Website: apple
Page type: billing-address
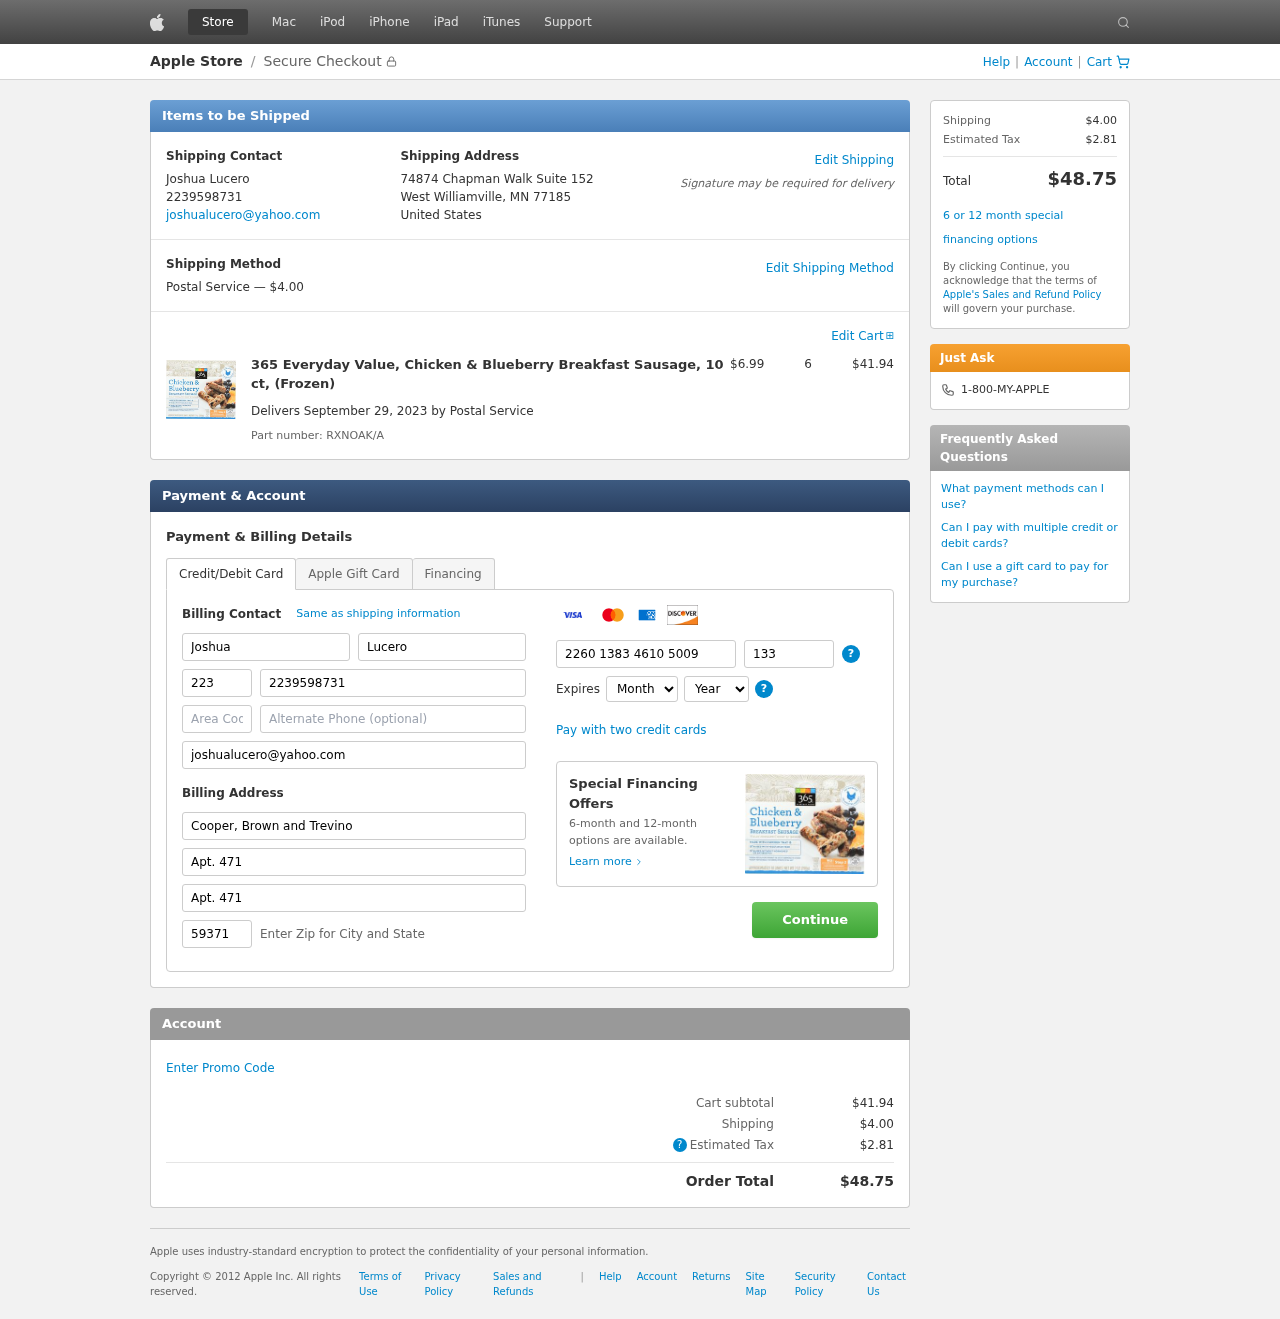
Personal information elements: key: PII_CARD_CVV
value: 133
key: PII_CARD_EXPIRY_MONTH
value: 10
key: PII_CARD_EXPIRY_YEAR
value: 29
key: PII_CARD_NUMBER
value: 2260 1383 4610 5009
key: PII_CITY_STATE_ZIP
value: West Williamville, MN 77185
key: PII_COMPANY
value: Cooper, Brown and Trevino
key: PII_COUNTRY
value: United States
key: PII_EMAIL
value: joshualucero@yahoo.com
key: PII_FIRSTNAME
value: Joshua
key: PII_FULLNAME
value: Joshua Lucero
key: PII_LASTNAME
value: Lucero
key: PII_PHONE
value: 2239598731
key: PII_PHONE_AREA
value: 223
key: PII_POSTCODE2
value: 59371
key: PII_STREET
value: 74874 Chapman Walk Suite 152
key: PII_STREET2
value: Apt. 471
Product elements: key: PRODUCT1_NAME
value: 365 Everyday Value, Chicken & Blueberry Breakfast Sausage, 10 ct, (Frozen)
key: PRODUCT1_PRICE
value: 6.99
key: PRODUCT1_QUANTITY
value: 6
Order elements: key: ORDER_SHIPPING_COST
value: $4.00
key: ORDER_SUBTOTAL
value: $41.94
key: ORDER_DELIVERY_DATE
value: September 29, 2023
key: ORDER_PART_NUMBER
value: RXNOAK/A
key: ORDER_TAX
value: $2.81
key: ORDER_TOTAL
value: $48.75